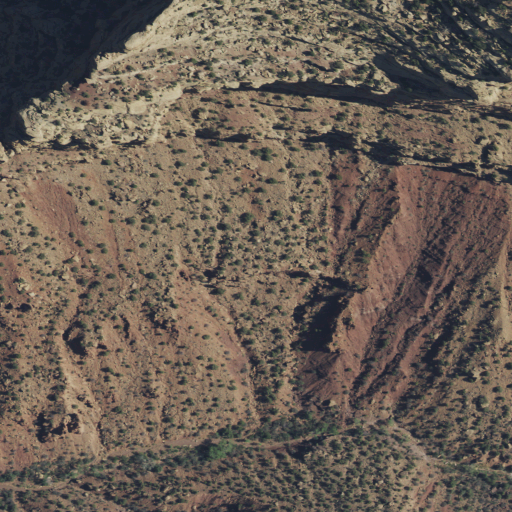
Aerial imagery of bench in Utah named Three Fords Benches containing shrub and evergreen forest